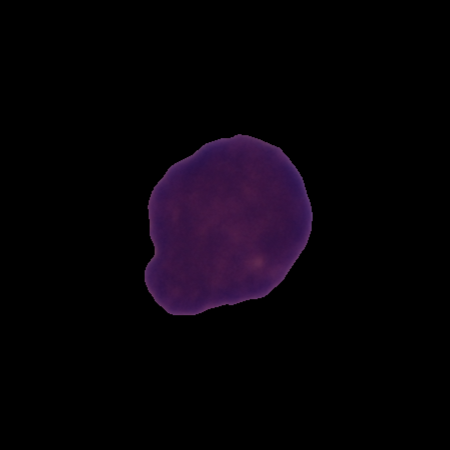
Label: cancer